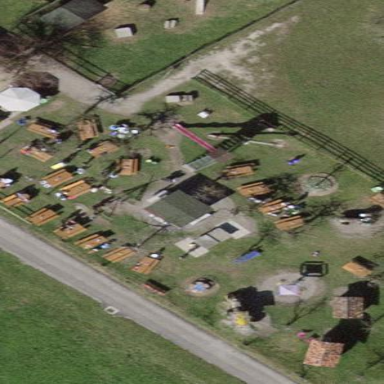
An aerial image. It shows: Playground area for leisure activities on the land.